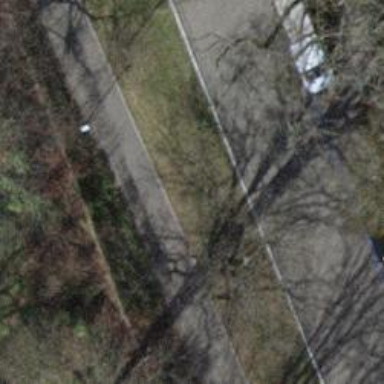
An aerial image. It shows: Avenue lined with trees.